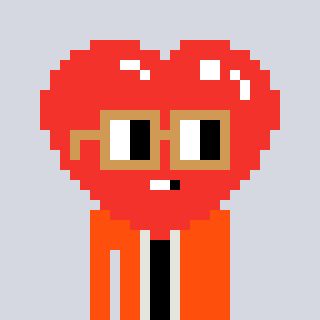
a pixel art character with square brown glasses, a heart-shaped head and a orange-colored body on a cool background